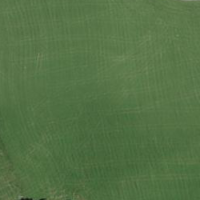
EUNIS habitat code: 52
Species observed at this site:
Milvus milvus
Corvus corone
Fringilla coelebs
Passer domesticus
Columba palumbus